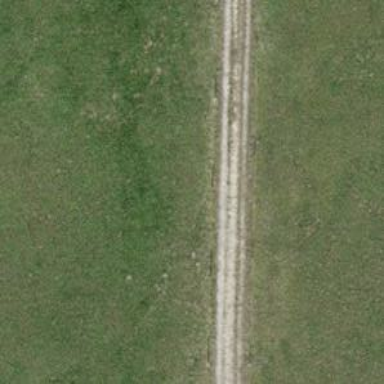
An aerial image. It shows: Compacted track road with grade3 tracktype.